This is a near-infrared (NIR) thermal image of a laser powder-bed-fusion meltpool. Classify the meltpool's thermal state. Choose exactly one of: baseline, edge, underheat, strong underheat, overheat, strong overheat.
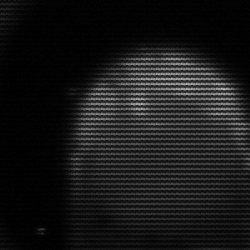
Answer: edge